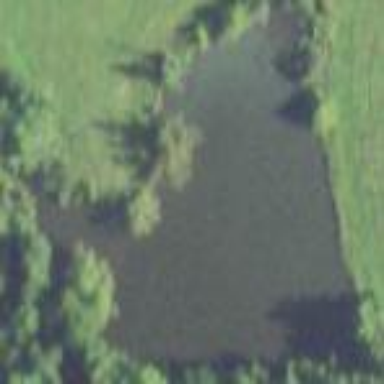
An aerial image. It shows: Peaceful pond surrounded by nature.